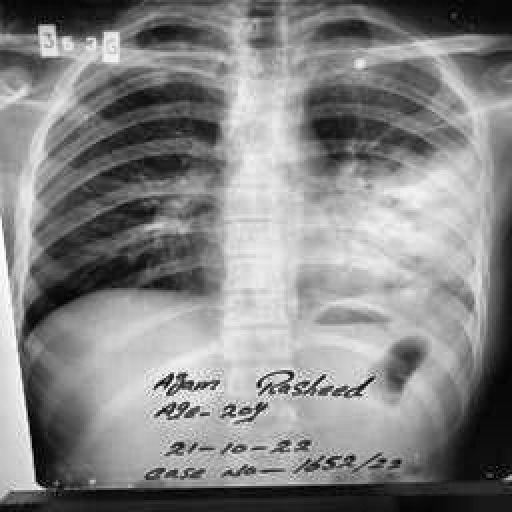
Finding: TUBERCULOSIS